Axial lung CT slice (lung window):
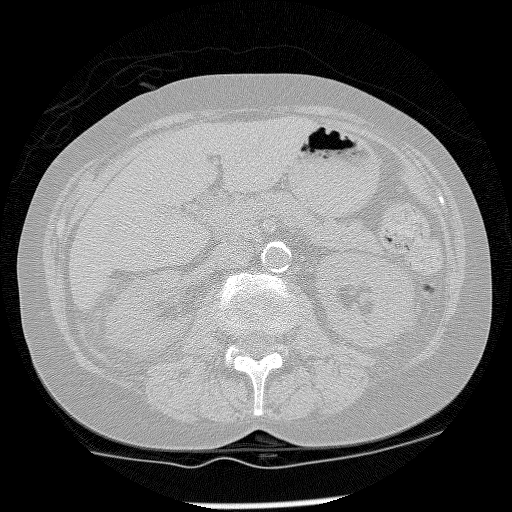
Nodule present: no